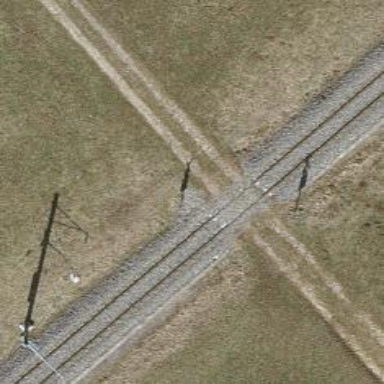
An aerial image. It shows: Track with grade 4 track type.